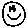
Label: smiley face